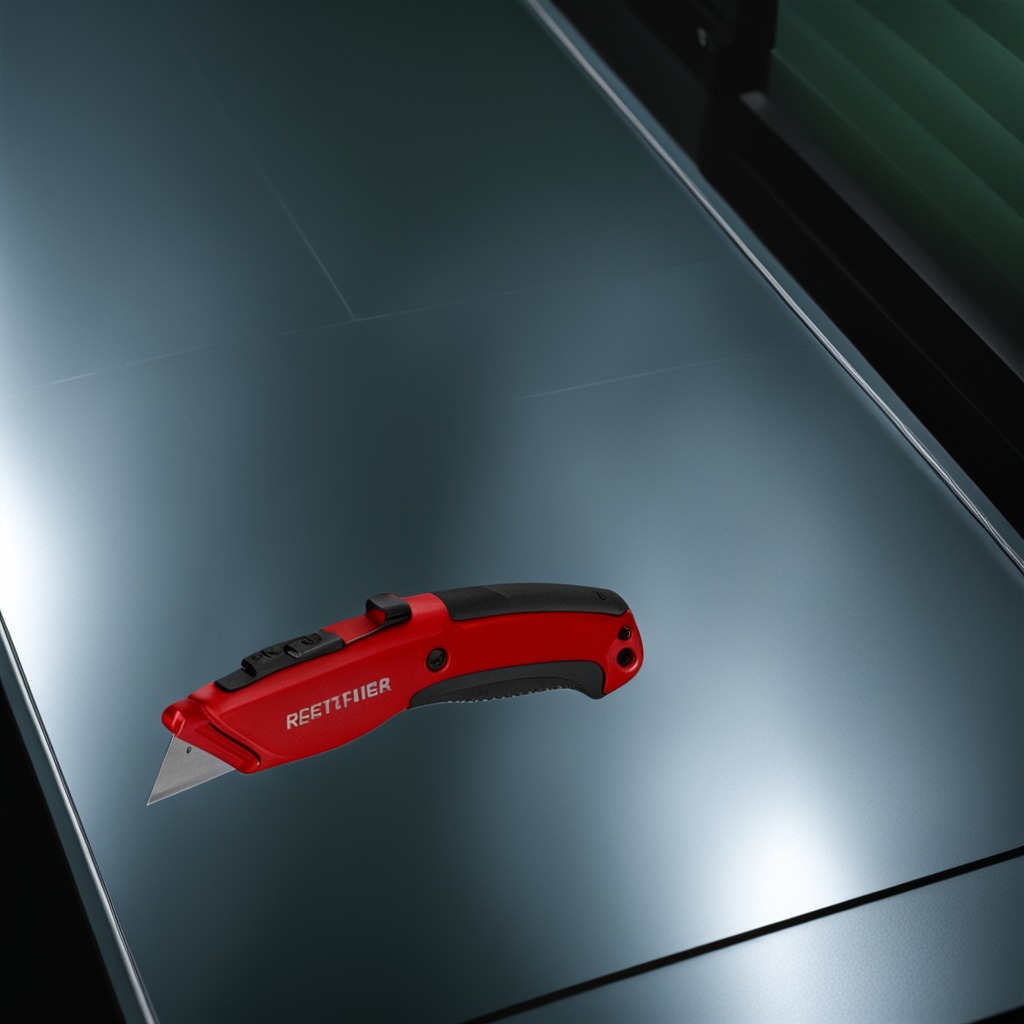
A utility knife lies on a clean empty table in a railway signal maintenance room lit by harsh overhead fluorescents photorealistic surface textures crisp shadows high dynamic range